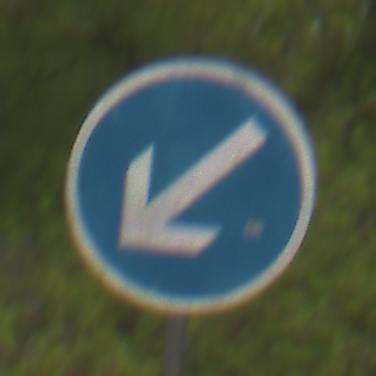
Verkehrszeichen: VorgeschriebeneVorbeifahrtLinks
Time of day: MorningAfternoon
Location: Outdoor (Nature)
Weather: Overcast
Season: NotSpecified
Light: Natural